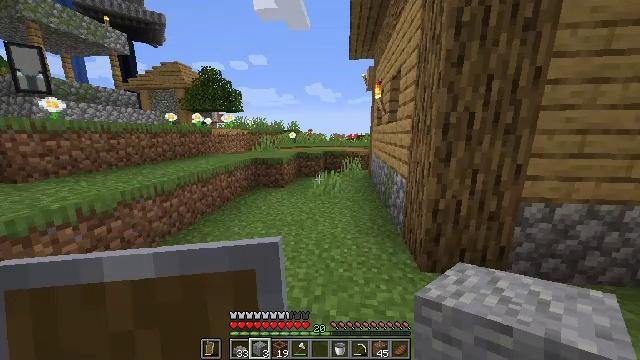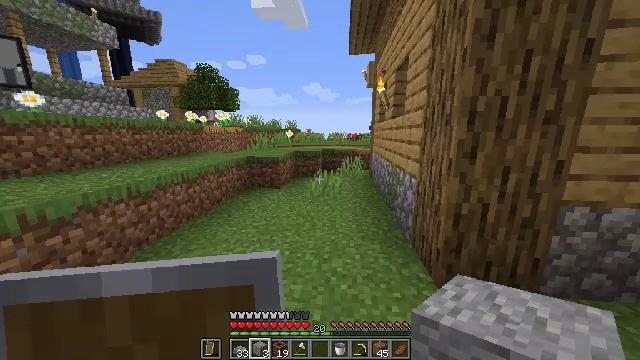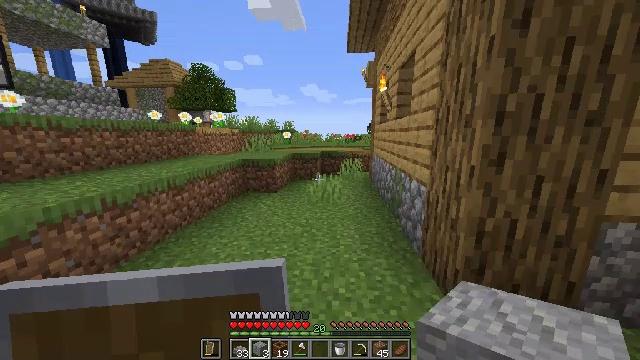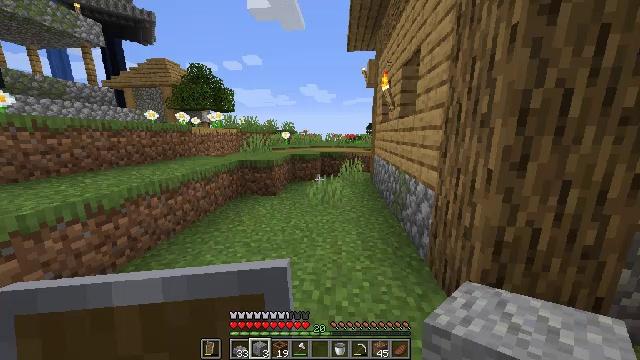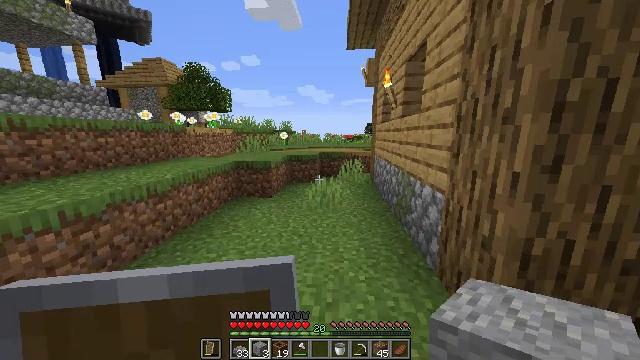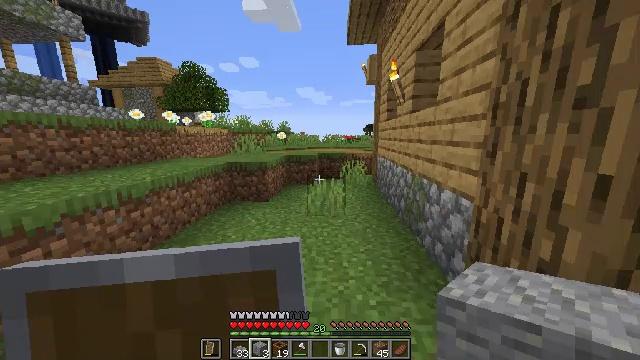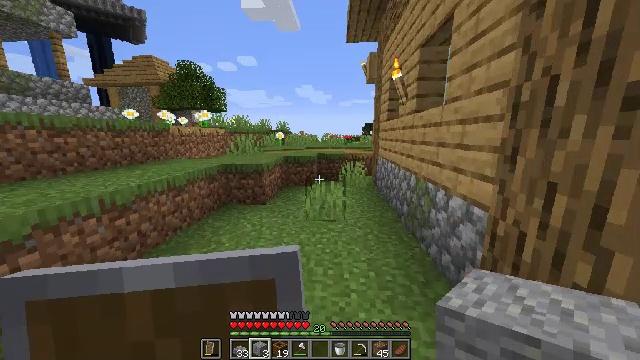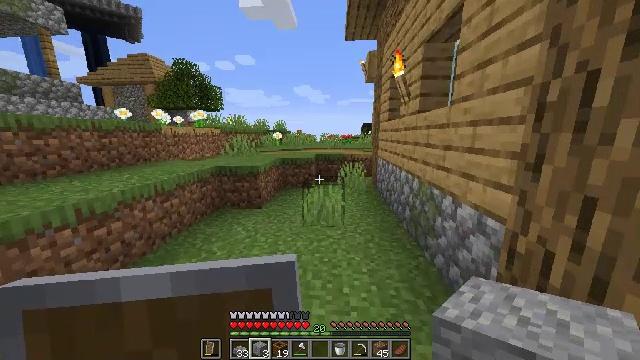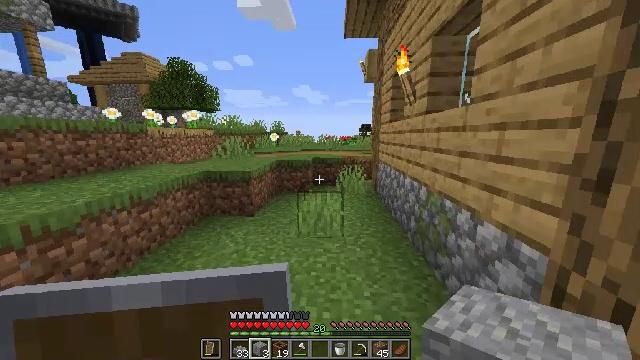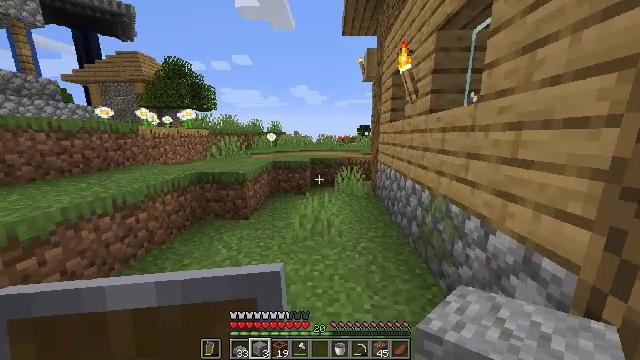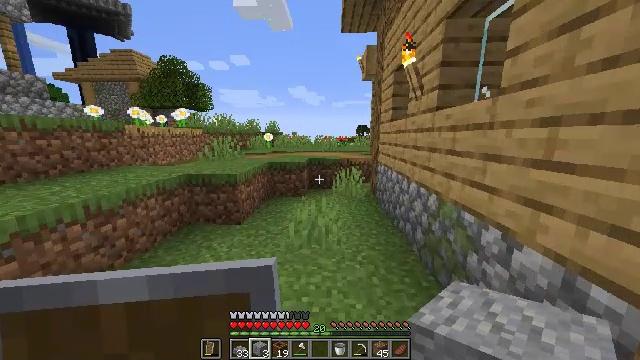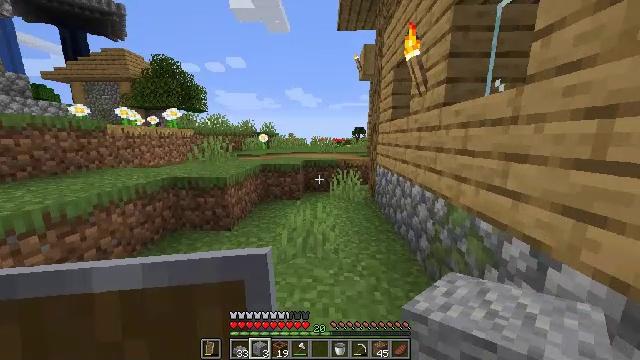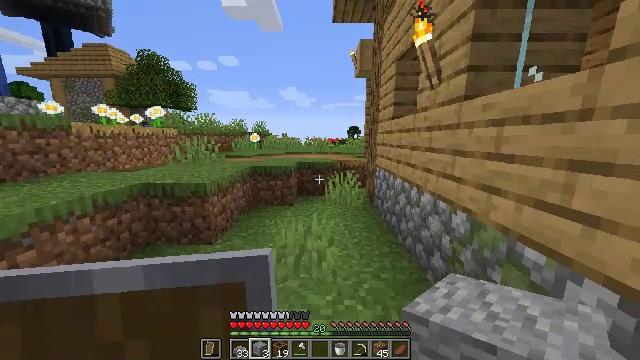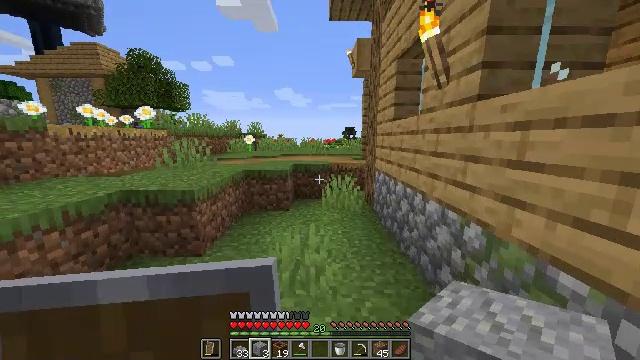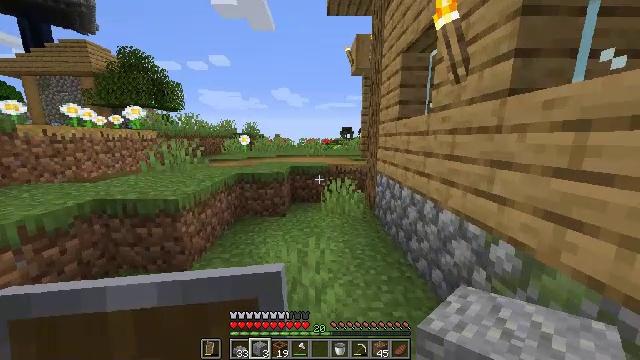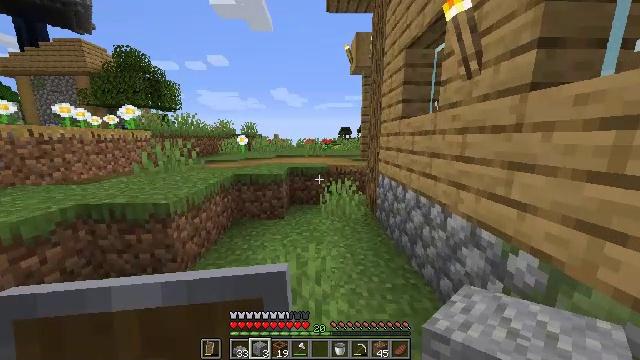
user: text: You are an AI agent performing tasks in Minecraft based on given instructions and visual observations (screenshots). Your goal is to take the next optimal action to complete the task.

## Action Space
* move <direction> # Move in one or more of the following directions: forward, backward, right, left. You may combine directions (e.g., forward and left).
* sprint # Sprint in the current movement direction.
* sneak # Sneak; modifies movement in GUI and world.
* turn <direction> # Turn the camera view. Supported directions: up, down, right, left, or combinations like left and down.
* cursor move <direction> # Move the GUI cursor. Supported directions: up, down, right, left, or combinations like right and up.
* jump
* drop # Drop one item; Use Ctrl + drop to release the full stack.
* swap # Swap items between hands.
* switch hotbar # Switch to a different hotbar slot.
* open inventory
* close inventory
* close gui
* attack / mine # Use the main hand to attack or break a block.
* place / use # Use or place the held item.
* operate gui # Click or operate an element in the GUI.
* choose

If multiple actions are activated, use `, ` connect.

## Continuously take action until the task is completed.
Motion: motion action
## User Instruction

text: Craft sugar.
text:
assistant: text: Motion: move forward
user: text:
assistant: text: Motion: move forward
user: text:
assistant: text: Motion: move forward
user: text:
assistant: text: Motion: move forward
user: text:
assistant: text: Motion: move forward
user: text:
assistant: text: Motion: move forward
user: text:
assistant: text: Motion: move forward
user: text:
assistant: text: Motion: move forward
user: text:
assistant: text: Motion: move forward
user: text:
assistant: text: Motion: move forward
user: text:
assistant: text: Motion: move forward
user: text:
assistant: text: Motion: move forward, turn right
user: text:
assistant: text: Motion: move forward, turn right
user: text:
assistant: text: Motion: move forward
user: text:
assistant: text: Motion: move forward
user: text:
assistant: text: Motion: move forward
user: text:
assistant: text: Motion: move forward
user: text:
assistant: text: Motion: move forward
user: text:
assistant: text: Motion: move forward
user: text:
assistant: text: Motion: move forward
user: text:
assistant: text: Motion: move forward
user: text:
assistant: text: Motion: move forward
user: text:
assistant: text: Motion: move forward
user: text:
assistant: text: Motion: move forward
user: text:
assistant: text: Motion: move forward
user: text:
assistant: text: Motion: move forward, turn right
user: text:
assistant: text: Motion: move forward, turn right
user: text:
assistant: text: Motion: move forward
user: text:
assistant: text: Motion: move forward, jump
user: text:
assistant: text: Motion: move forward, jump